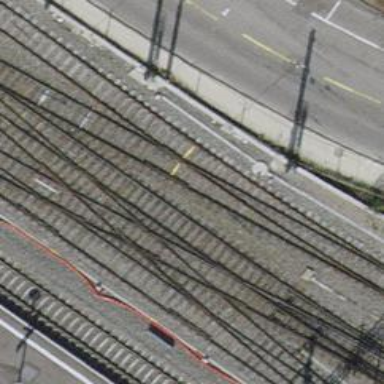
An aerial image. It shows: Railway crossing.